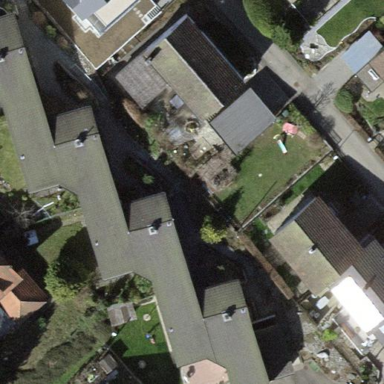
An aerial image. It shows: Residential building with gabled roof made of rosybrown roof tiles.